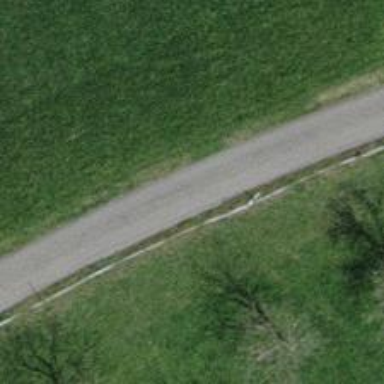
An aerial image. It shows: Paved track with grade1 tracktype.